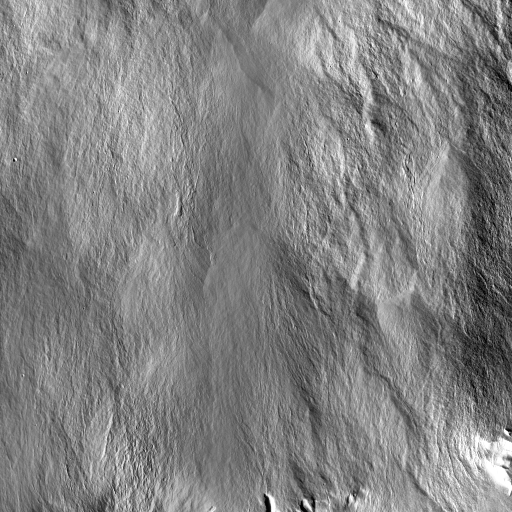
Crater classes present: Background